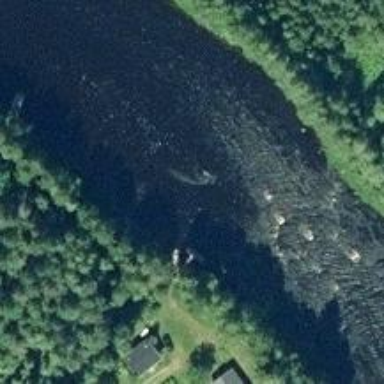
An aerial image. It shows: Scene featuring rapids in waterway.